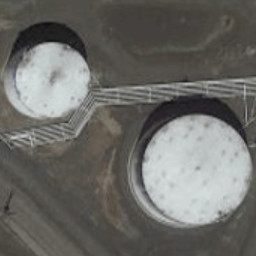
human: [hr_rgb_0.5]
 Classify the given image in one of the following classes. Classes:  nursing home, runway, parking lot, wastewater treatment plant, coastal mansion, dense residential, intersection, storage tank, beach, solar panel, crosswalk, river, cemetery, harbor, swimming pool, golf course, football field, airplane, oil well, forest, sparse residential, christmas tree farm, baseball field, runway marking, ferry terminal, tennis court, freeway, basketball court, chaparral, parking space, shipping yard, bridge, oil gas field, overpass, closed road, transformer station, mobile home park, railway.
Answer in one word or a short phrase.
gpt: storage tank